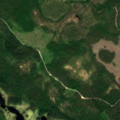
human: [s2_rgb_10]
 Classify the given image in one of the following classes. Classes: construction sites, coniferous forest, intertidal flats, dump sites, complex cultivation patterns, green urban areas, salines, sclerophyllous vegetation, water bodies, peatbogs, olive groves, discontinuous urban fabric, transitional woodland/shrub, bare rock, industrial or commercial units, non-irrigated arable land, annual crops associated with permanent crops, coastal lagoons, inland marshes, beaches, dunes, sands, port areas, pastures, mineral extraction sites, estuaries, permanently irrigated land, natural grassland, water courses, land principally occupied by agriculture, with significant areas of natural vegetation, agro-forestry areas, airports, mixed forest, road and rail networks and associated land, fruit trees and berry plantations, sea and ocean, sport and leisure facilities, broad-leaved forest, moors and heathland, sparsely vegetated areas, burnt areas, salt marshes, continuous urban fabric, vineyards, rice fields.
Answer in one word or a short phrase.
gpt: coniferous forest, transitional woodland/shrub, water bodies